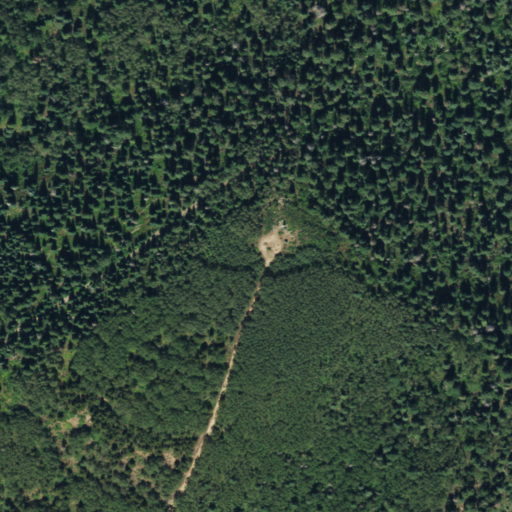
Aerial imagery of mountain in Colorado named Devil Mountain containing evergreen forest, deciduous forest, mixed forest, and shrub